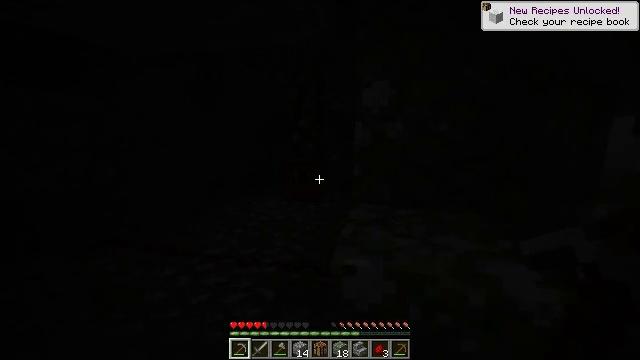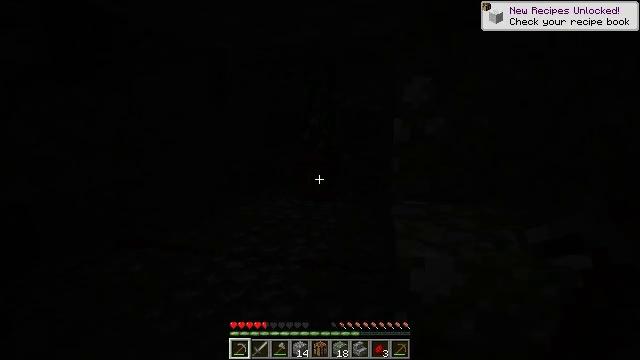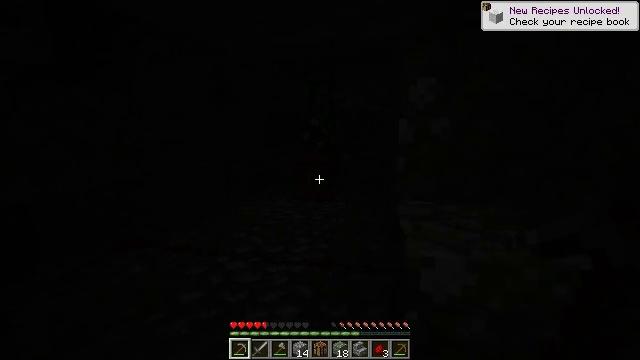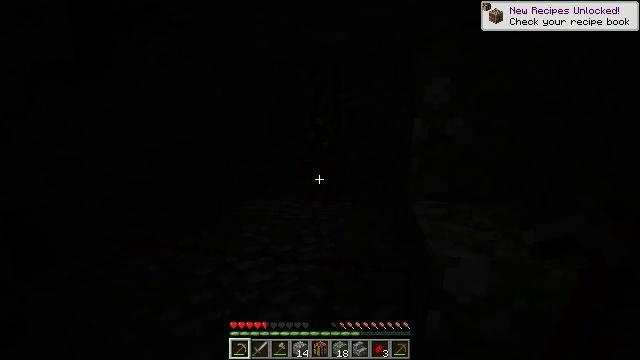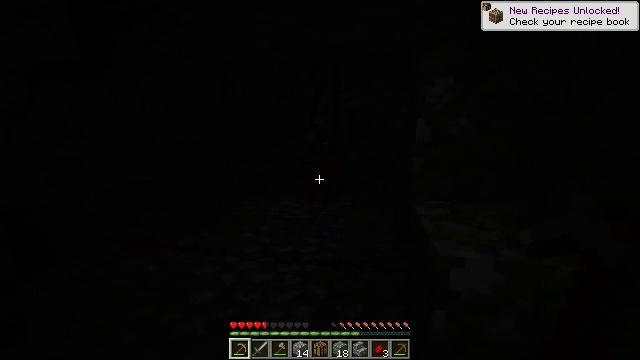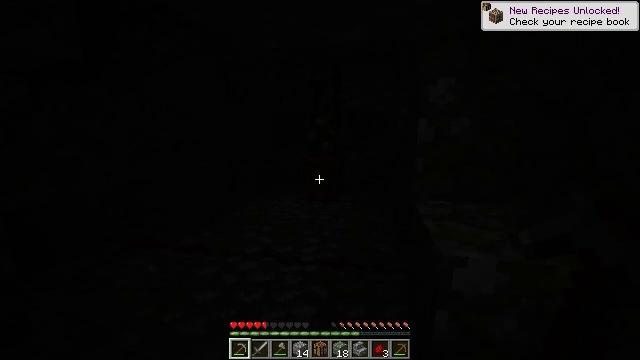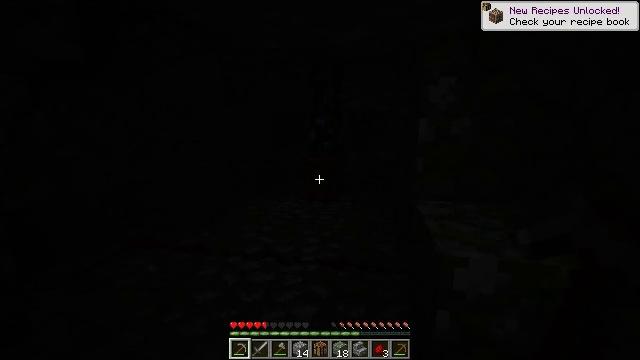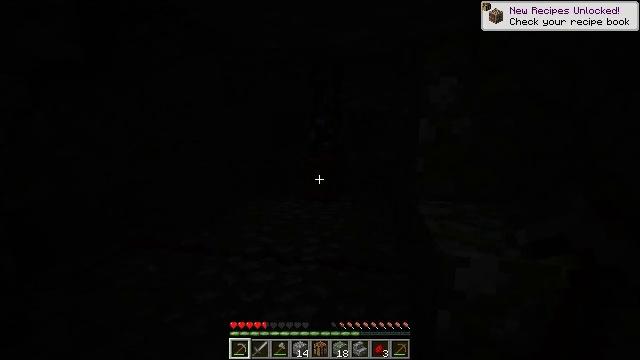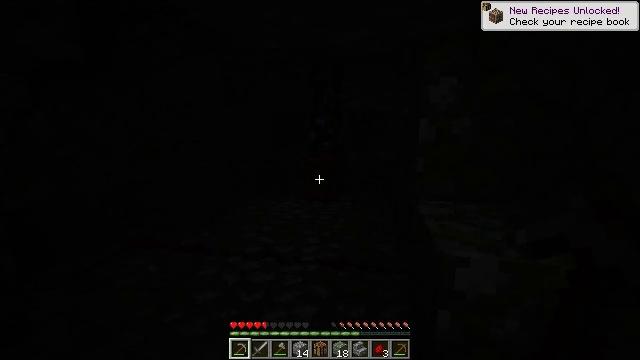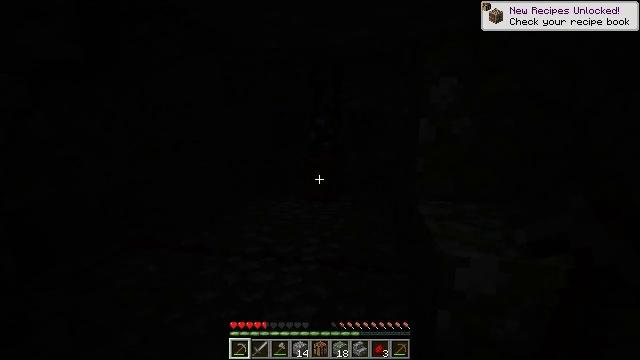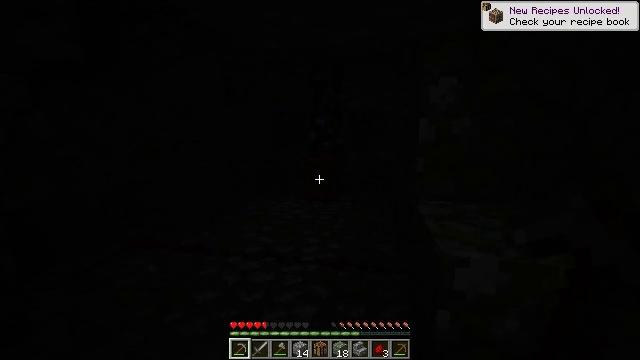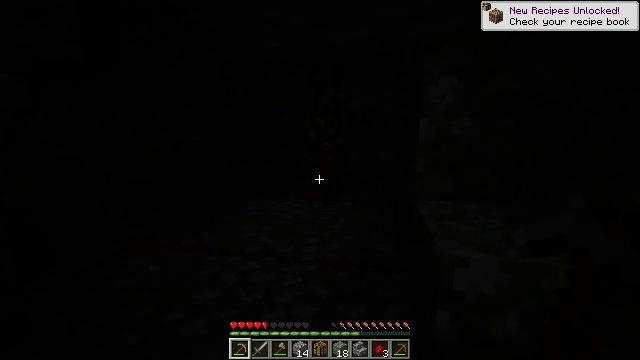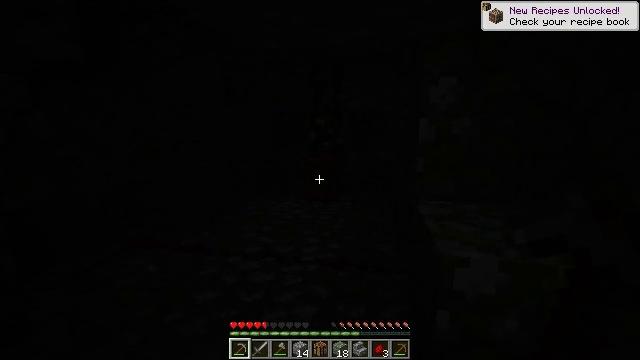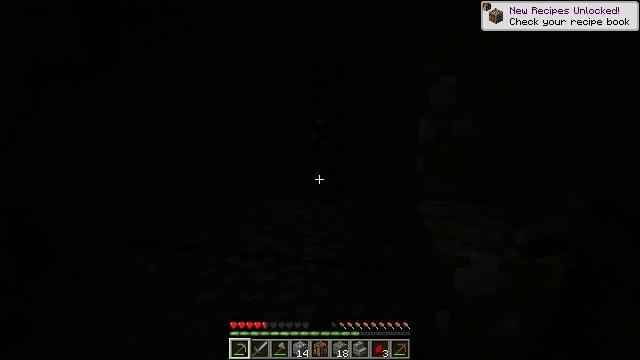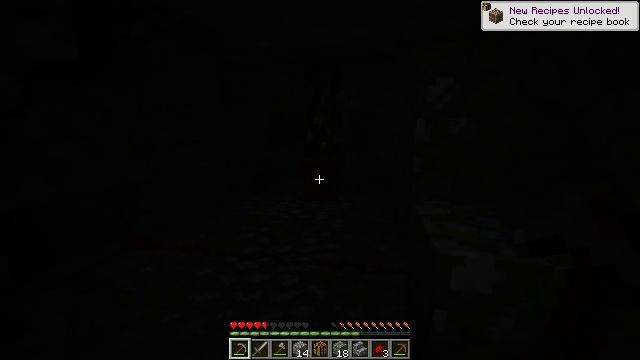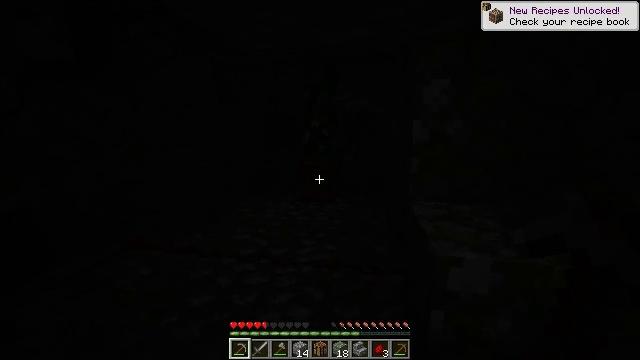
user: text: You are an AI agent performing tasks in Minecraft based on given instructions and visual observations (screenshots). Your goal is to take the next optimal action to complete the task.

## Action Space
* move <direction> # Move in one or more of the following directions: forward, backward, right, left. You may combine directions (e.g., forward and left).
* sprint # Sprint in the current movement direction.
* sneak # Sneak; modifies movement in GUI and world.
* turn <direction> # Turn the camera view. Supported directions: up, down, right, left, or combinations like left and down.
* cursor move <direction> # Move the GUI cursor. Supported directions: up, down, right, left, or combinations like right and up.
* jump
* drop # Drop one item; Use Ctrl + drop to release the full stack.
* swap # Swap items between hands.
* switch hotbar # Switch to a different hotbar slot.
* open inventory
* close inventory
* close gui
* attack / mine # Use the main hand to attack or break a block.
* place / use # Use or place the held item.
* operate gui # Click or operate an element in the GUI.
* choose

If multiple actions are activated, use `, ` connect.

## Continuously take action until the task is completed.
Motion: motion action
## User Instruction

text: Retrieve the redstone wire by breaking it.
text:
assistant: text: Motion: move left
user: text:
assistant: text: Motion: no_op
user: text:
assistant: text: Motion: no_op
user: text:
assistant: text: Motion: no_op
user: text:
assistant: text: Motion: no_op
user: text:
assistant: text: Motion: no_op
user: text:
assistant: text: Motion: no_op
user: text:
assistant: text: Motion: no_op
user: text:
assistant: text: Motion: no_op
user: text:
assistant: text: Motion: no_op
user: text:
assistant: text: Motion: no_op
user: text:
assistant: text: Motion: no_op
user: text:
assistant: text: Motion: no_op
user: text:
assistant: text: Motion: no_op
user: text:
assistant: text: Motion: no_op
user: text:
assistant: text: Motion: move forward
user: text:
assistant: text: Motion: move forward
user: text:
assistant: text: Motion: move forward
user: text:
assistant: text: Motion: move forward
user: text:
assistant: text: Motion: move forward, turn right
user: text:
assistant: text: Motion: move forward, turn right and down
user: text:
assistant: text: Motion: turn right and down
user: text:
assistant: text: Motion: no_op
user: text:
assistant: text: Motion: no_op
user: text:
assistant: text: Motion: no_op
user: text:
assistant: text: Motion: no_op
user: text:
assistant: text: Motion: no_op
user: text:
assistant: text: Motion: no_op
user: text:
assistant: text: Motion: no_op
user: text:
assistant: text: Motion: no_op